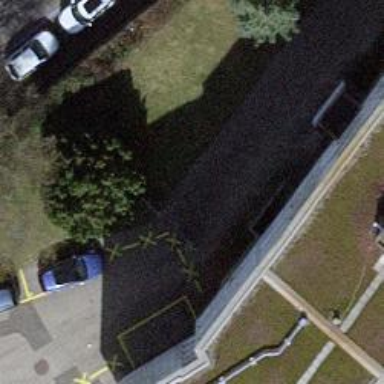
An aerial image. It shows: Bollard.